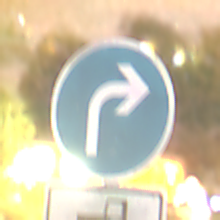
Verkehrszeichen: VorgeschriebeneFahrtrichtungRechts
Zusatzzeichen unten: MehrspurigeFahrzeugeFrei8
Umgebung: Outdoor, Suburban
Tageszeit: Night
Wetter: Clear
Licht: Artificial
Jahreszeit: NotSpecified
Kontrast: HighContrast